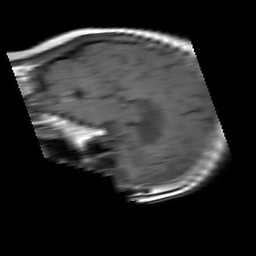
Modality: T1w
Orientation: sagittal
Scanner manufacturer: philips
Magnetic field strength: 3 T
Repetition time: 0.4739 s
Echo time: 0.01 s